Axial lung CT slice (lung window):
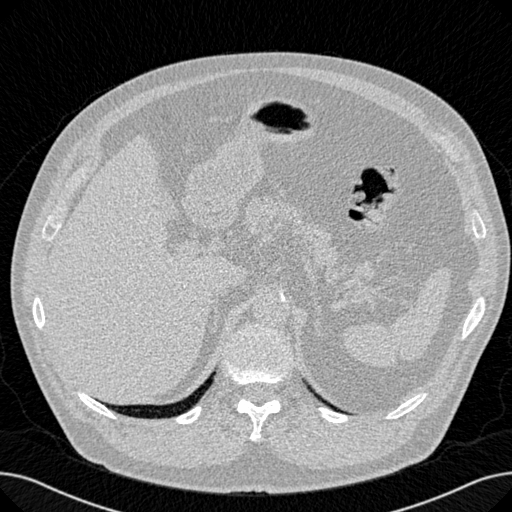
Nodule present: no